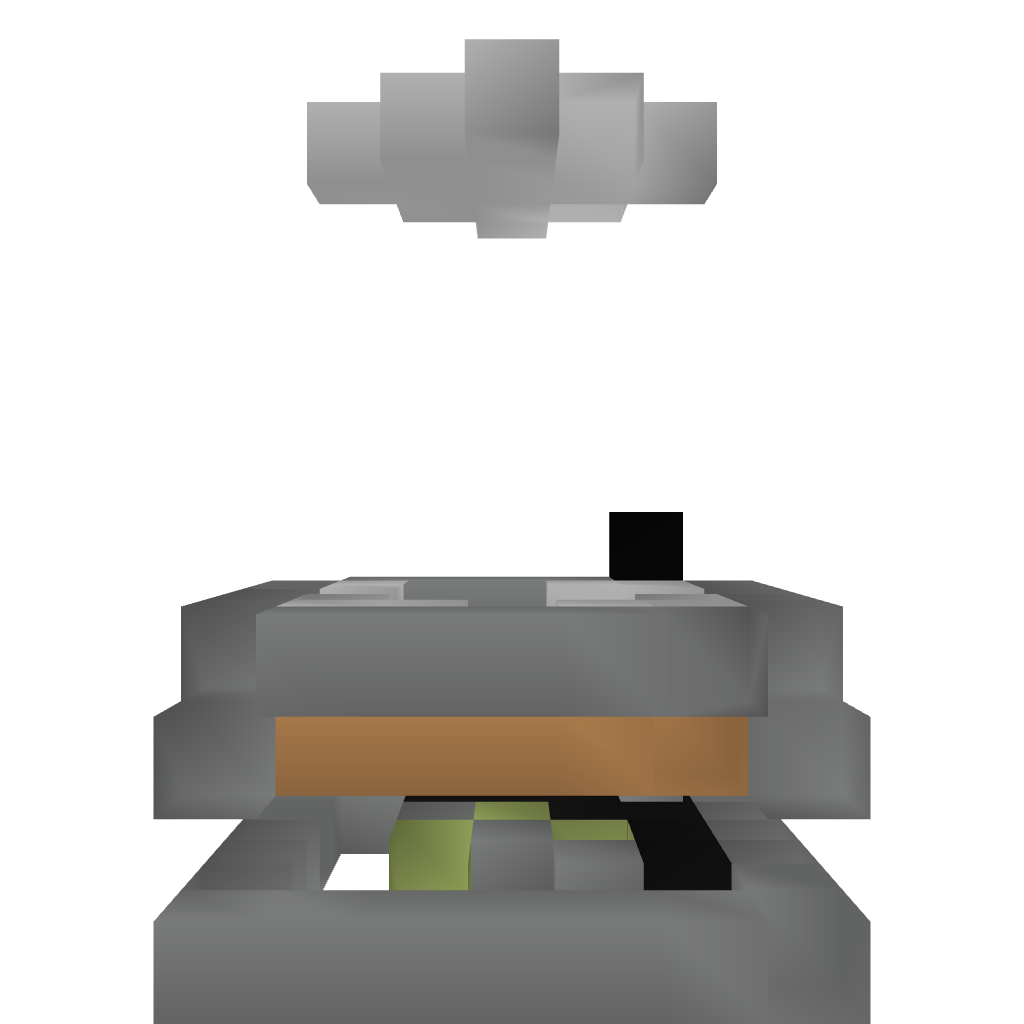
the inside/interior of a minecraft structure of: Chafariz/Fonte Pistomática - Piston Fountain